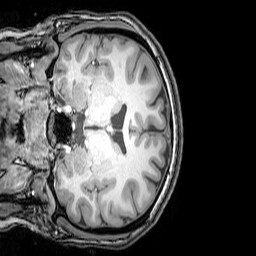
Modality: T1w
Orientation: coronal
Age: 20
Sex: female
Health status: healthy
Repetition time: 0.081 s
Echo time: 0.037 s